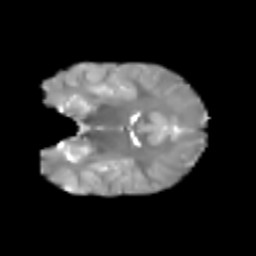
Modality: T2w
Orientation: coronal
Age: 8
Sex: male
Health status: healthy